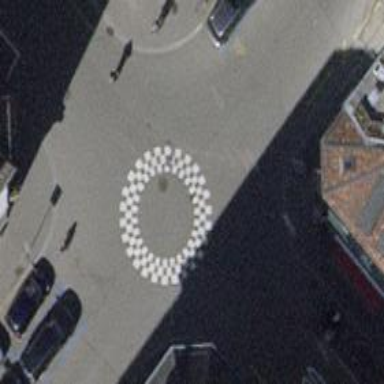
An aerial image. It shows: Rosette traffic calming feature.